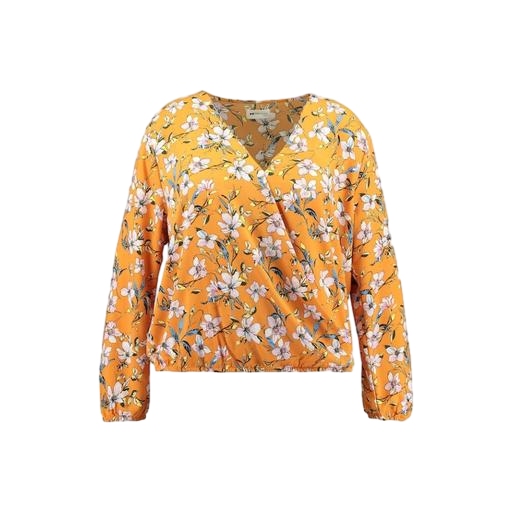
yellow floral-print top, multicolor billie blossom curve floral wrap blouse, multicolor floral-print t-shirt only macy, white background